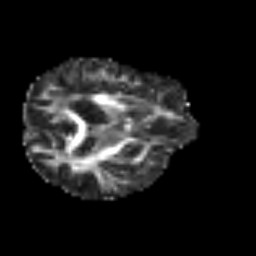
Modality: FA
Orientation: axial
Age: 64
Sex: male
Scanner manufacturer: siemens
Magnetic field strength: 3 T
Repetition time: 3.2 s
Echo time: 0.081 s